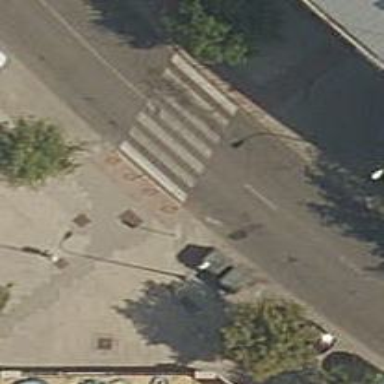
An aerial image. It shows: Zebra crossing on the road.